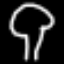
Label: mushroom